Question: Hi I want to modify the default joomla banner module so instead of displaying only banner image it also displays description text that has been entered in the backend.
Can you help me? Thanks
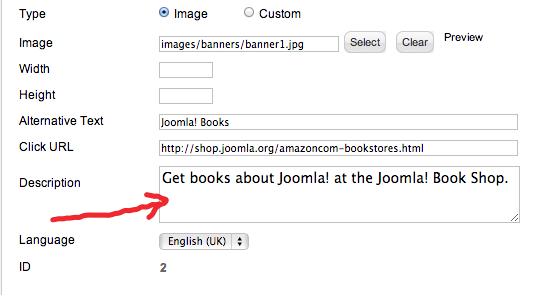
Answer: If you are using default 'mod_banner' of 'Joomla', you need to add some changes in it to show your description in the module where you want to show it.
1. You need to go to the front-end component, models of com_banners for banners.php.Navigation for it is components\com_banners\modelsanners.php in this file on the getListQuery you need to add the following line of code in the 'a.description as description,'. in $query->select like others. That's it for this file.
2. Now go to your modules\mod_banners mpl\default.php and access that variable description as you tried echo $item->description.
If you don't want to change your core files then you need to do it with the output from the Joomla! core.
For more details go to that link <URL>